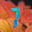
Label: 7